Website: lowes
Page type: customer-info-address
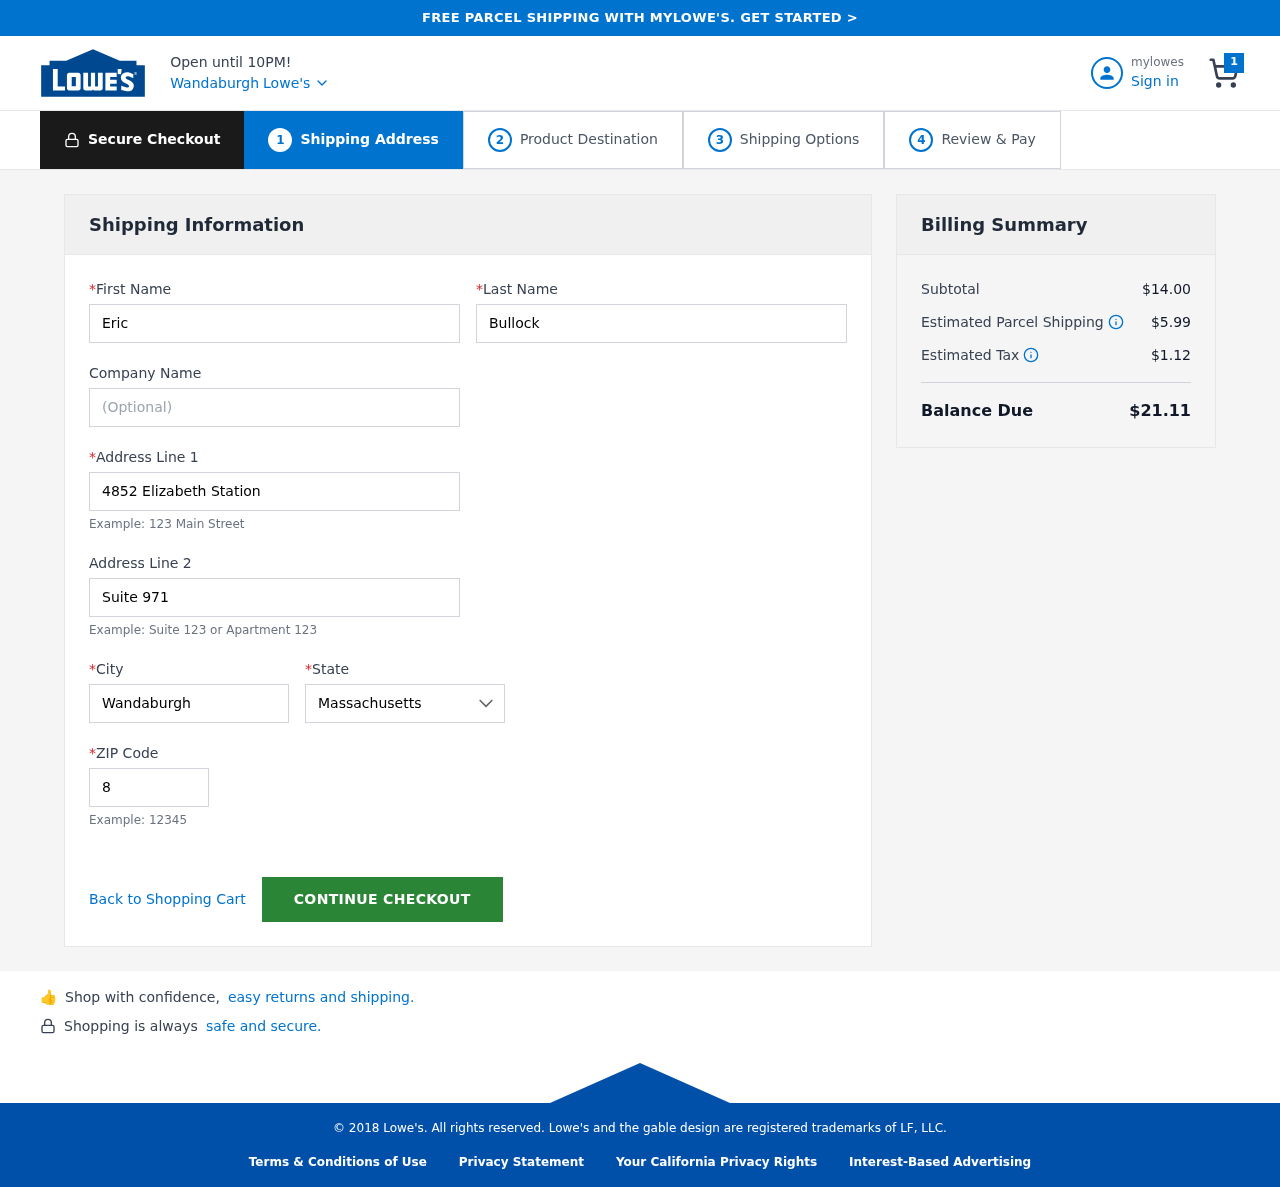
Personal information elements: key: PII_CITY
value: Wandaburgh
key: PII_FIRSTNAME
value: Eric
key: PII_LASTNAME
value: Bullock
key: PII_POSTCODE
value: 89450
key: PII_STATE
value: Massachusetts
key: PII_STREET
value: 4852 Elizabeth Station
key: PII_STREET2
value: Suite 971
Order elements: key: ORDER_NUM_ITEMS
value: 1
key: ORDER_SUBTOTAL
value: $14.00
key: ORDER_SHIPPING_COST
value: $5.99
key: ORDER_TAX
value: $1.12
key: ORDER_TOTAL
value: $21.11